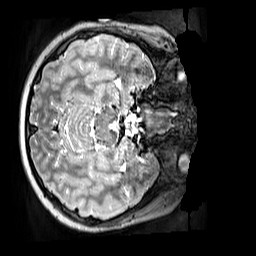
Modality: T2w
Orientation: axial
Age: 12
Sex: male
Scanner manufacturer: siemens
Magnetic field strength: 3 T
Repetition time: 3.2 s
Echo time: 0.408 s